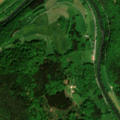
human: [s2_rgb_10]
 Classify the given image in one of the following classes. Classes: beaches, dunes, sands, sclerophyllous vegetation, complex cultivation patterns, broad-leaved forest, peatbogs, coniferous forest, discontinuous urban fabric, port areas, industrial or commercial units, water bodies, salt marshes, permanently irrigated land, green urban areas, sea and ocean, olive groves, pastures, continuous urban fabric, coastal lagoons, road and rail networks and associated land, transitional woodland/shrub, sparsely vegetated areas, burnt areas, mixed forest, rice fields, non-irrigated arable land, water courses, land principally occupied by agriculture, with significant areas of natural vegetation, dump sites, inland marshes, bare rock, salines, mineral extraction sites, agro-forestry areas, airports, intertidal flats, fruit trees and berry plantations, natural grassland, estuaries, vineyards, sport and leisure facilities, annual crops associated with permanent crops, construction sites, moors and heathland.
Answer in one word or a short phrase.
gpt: non-irrigated arable land, pastures, land principally occupied by agriculture, with significant areas of natural vegetation, broad-leaved forest, coniferous forest